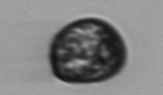
Label: Dinophyceae